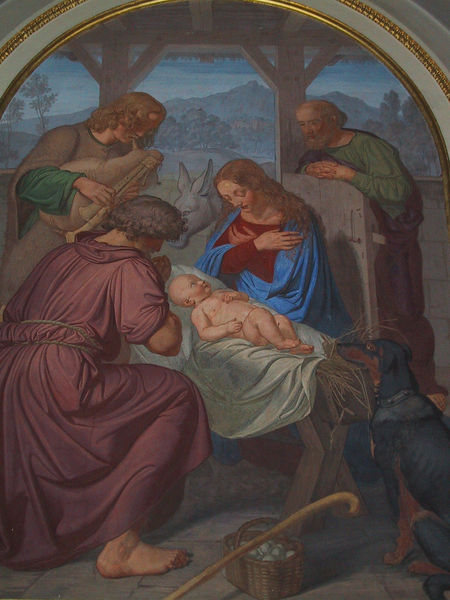
Titel: Pillnitz, Neues Palais, Schlosskapelle mit Wand- und Deckenmalerei
Künstler: Carl Vogel von Vogelstein
Standort: Dresden, Pillnitz, Neues Palais (EU - D - Sachsen)
Schlagwörter: berg, bäume, landschaft, hund, gold, kind, esel, stock, bogen, stab, berge, baby, arch, blue, chair, men, people, red, women, black, gray, green, painting, robe, woman, blanket, korb, brown, tor, hand, christus, jesus, man, naked, nude, tree, hill, stall, baroque, child, feet, maria, frame, hirten, purple, leier, mother, dog, sakral, josef, scene, krippe, weihnachten, basket, eier, clothes, renaissance, jesuskind, musician, religion, cloth, stable, classicism, christ, fresco, bethlehem, christian, betlehem, joseph, mary, christianity, kneeling, stick, shepherd, pray, staff, frescoe, hay, straw, gift, holy, donkey, wasserschlauch, barefoot, birth, landcape, manger, nativity, eggs, musican, bagpipe, crib, wineksin, wisemen, barket, relegious